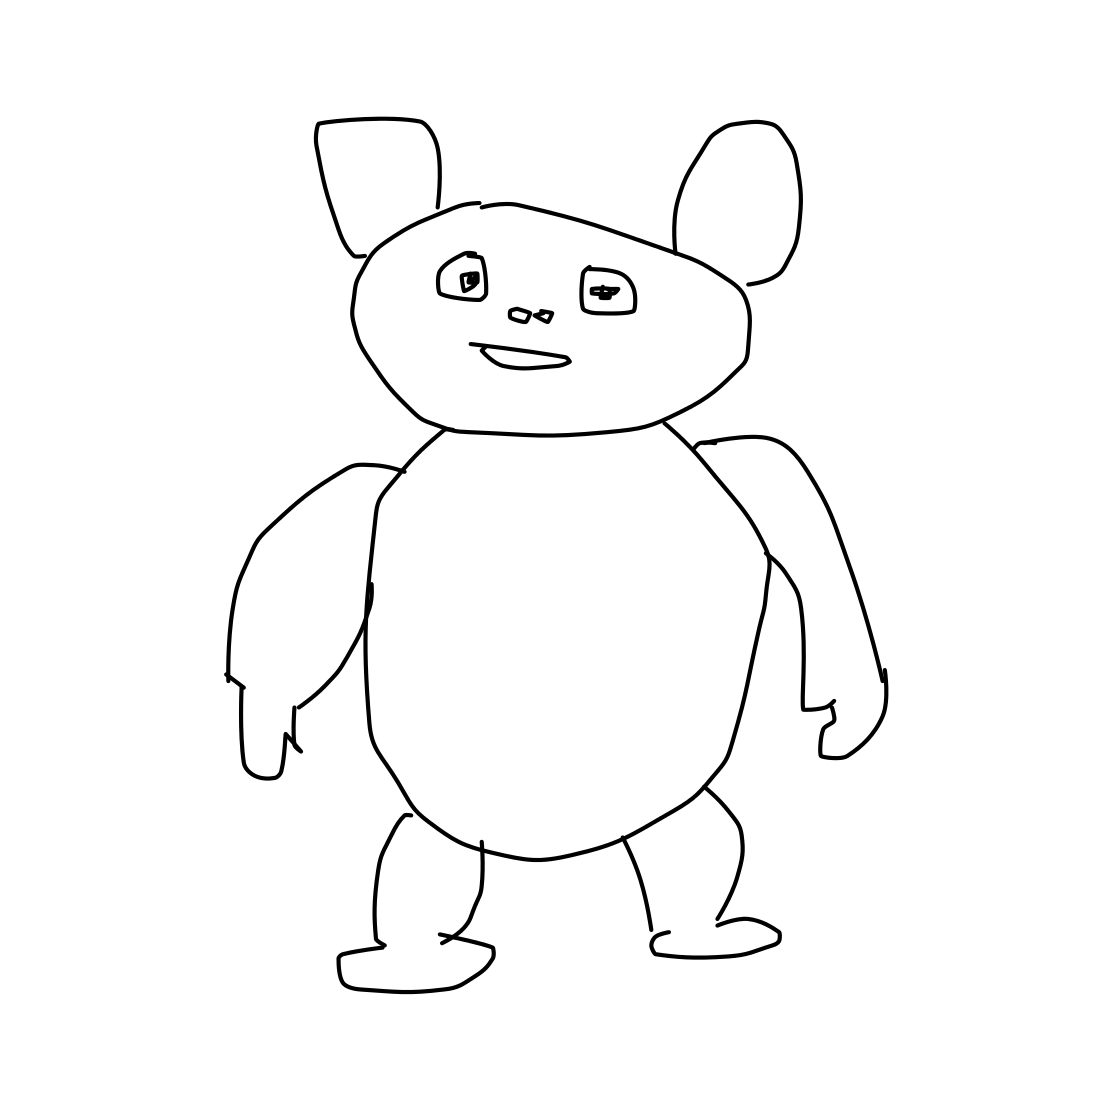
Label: panda